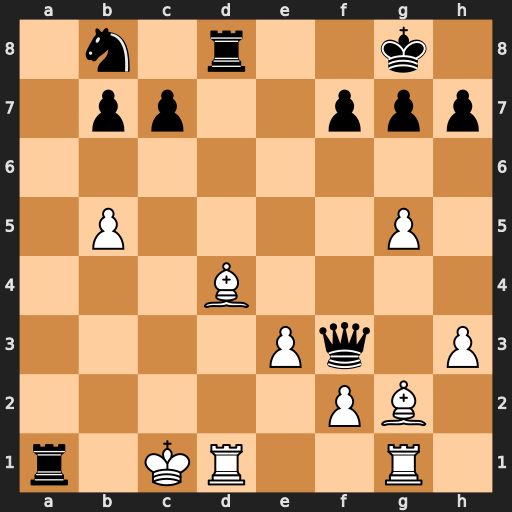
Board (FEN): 1n1r2k1/1pp2ppp/8/1P4P1/3B4/4Pq1P/5PB1/r1KR2R1
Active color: w
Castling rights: -
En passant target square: -
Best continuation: Bxa1 Qxd1+ Rxd1 Rxd1+ Kxd1